Question: Google chrome dev panel has many nice shortcuts and I've got used to them a lot.
There is almost only one thing what bothers me a lot and makes cry every time I have to do it:
I need to use mouse to switch state of all debug points at once.
For this I use now a button as shown on the following screenshot:

I wonder. Is there any other way to active/deactivate this button without mouse?
P.S.
Also this question is more about usage rather than programming I decided to ask it here because it's more likely to be answered by programmers.
Thanks.
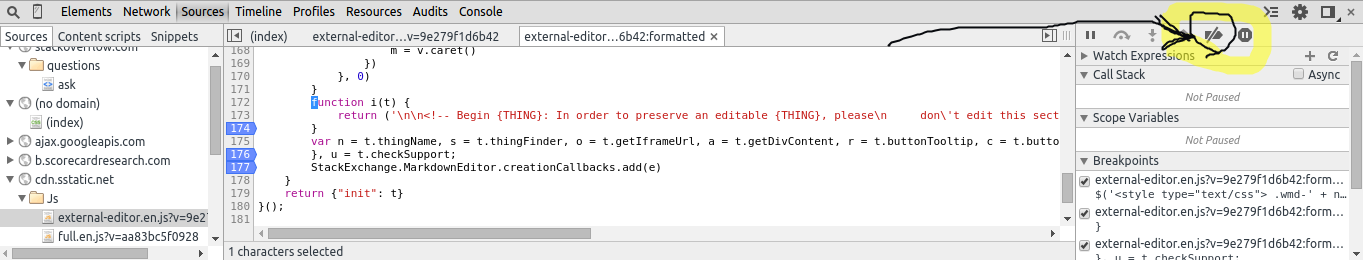
Answer: On Mac you can toggle breakpoints with +
<URL>